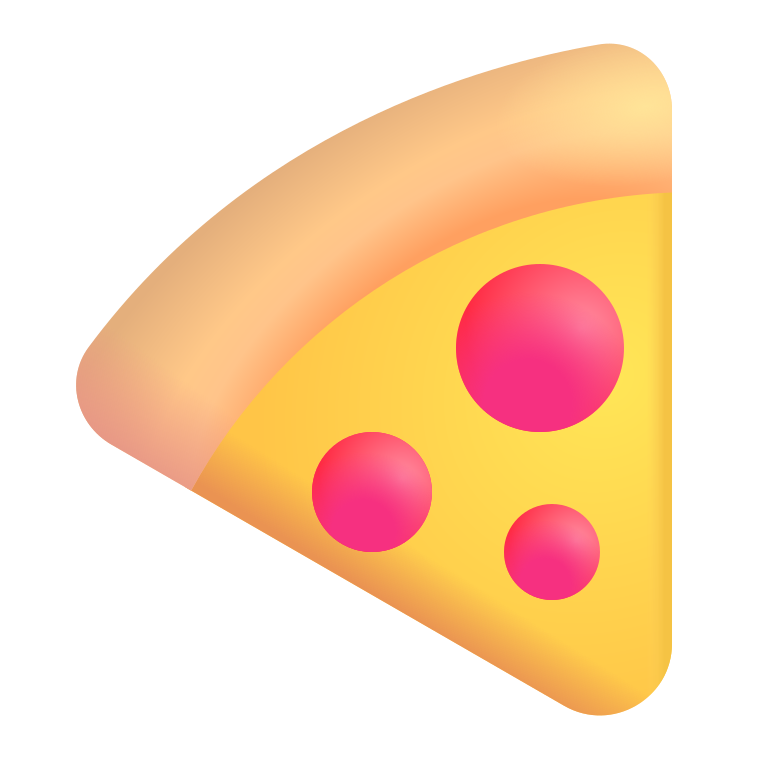
pizza color